Field crop: maize
Growth stage: 2
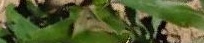
Species: maize